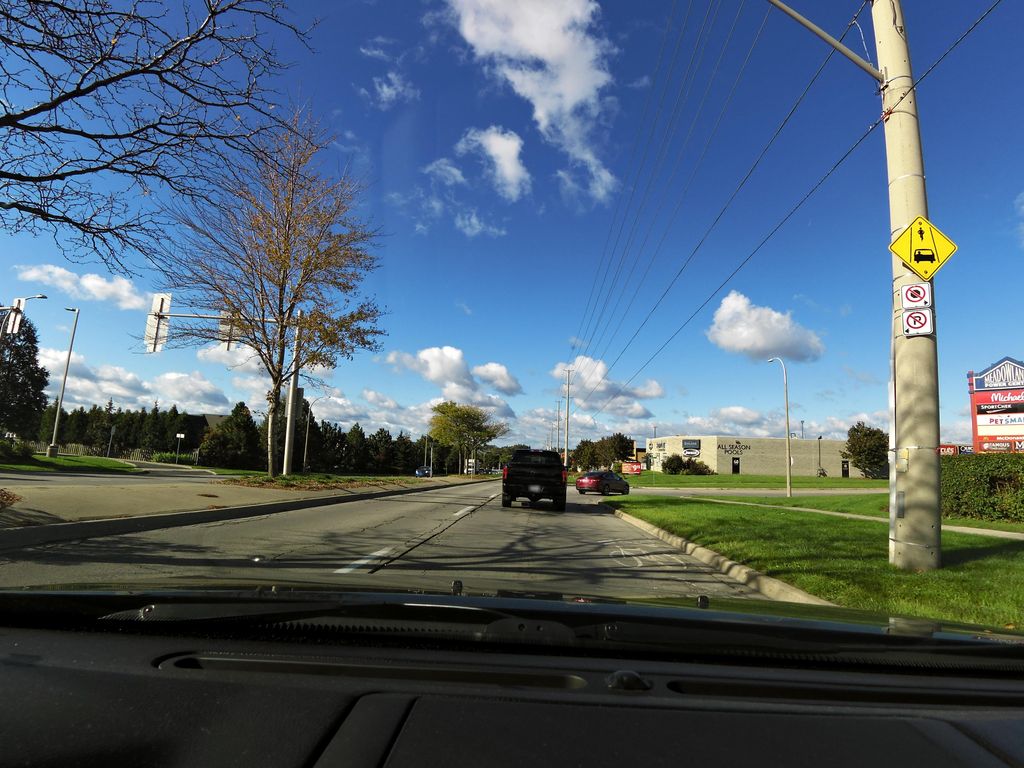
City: hamilton